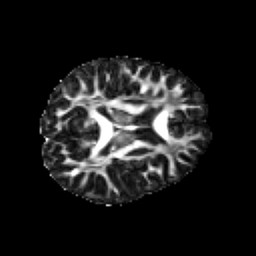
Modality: FA
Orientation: axial
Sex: male
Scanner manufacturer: siemens
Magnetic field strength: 3 T
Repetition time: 5 s
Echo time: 0.071 s